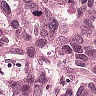
Metastatic tissue present: yes